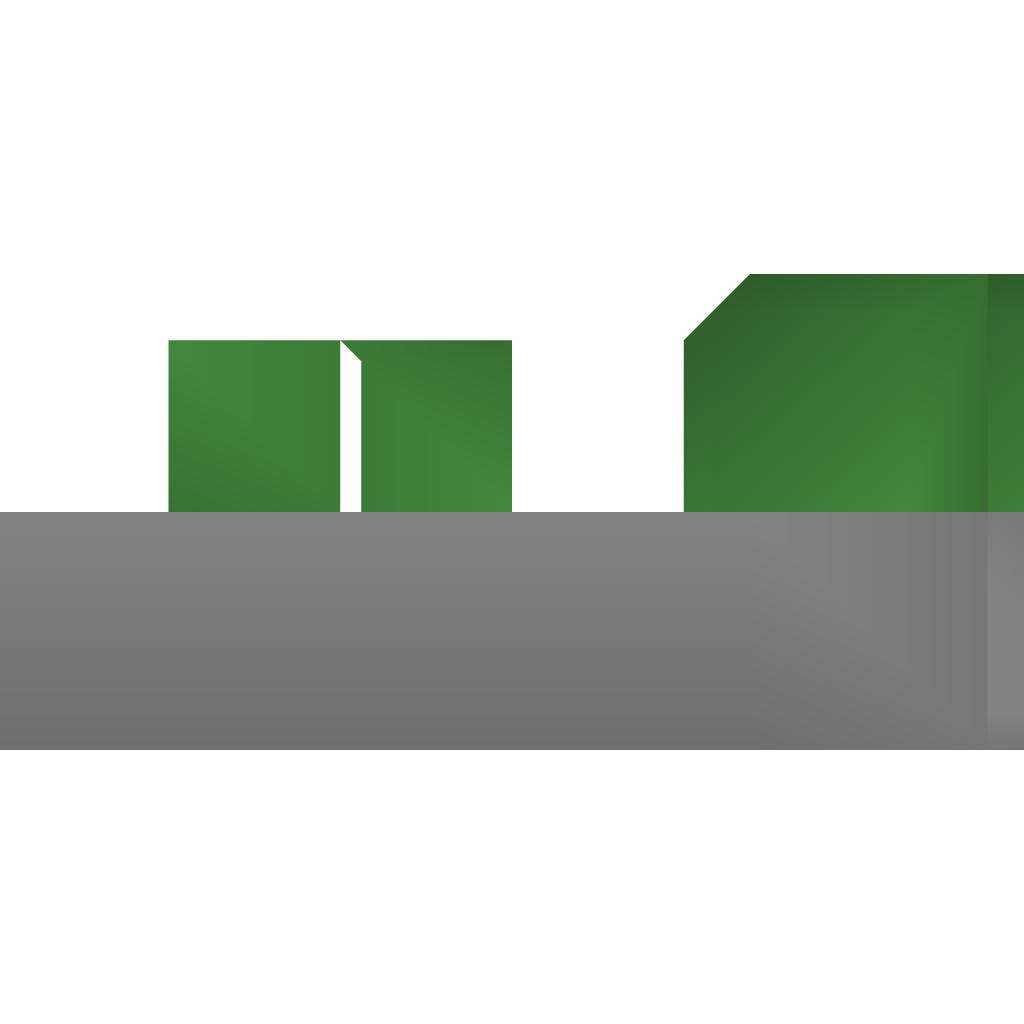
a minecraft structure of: Snow Mansion bad low quality